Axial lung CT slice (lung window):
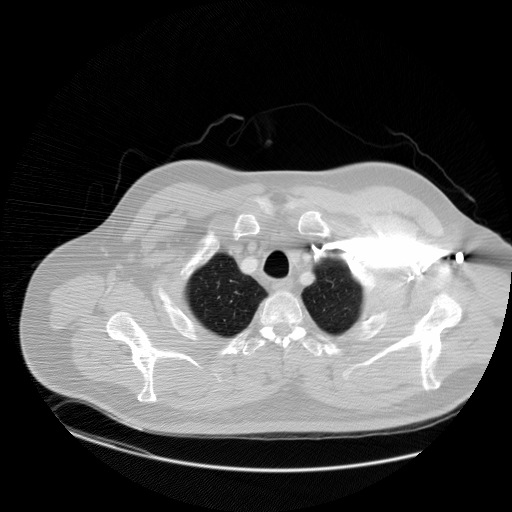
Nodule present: no